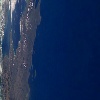
Label: water